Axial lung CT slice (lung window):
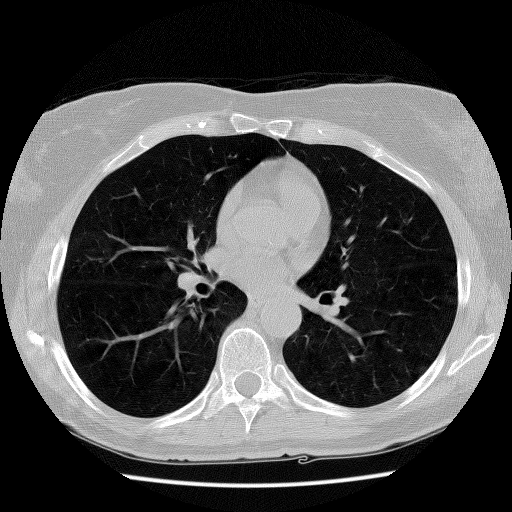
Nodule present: no